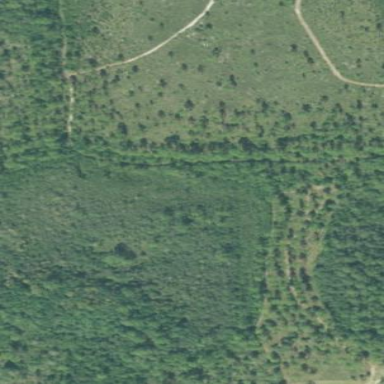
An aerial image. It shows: Woodland consisting mainly of needle-leaved trees.